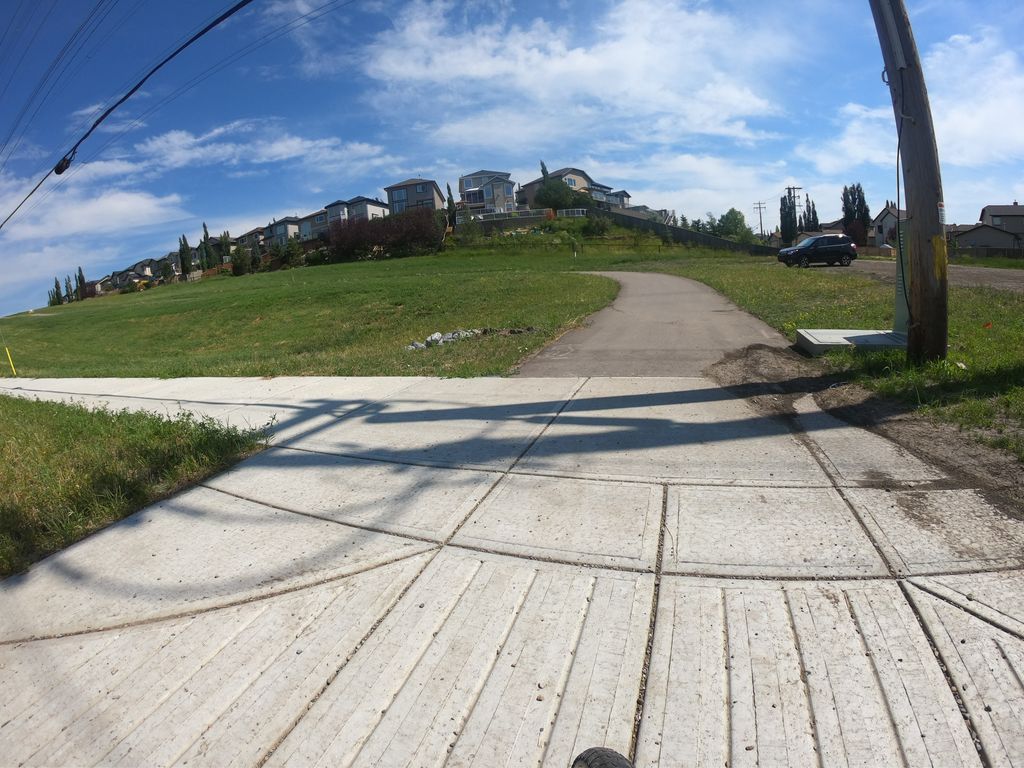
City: calgary